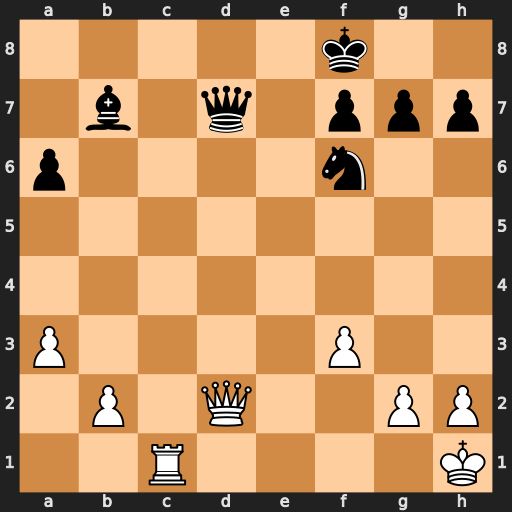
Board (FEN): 5k2/1b1q1ppp/p4n2/8/8/P4P2/1P1Q2PP/2R4K
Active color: w
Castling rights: -
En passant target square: -
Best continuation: Qxd7 Nxd7 Rc7